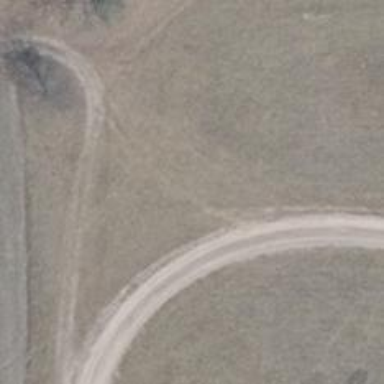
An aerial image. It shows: Sandy track with grade5 tracktype.